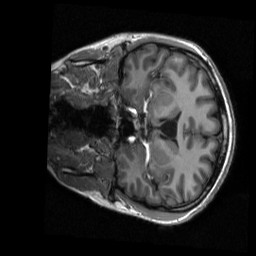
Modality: T1w
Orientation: coronal
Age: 30
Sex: female
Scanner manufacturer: siemens
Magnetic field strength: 3 T
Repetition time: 2.3 s
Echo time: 0.00296 s